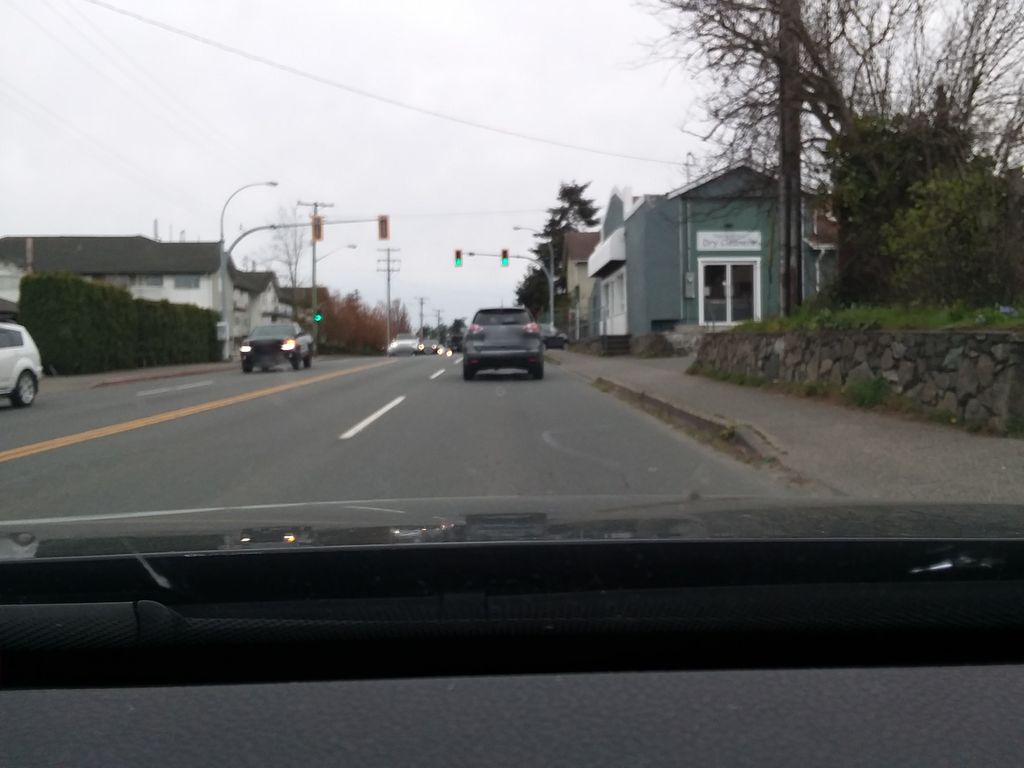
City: victoria